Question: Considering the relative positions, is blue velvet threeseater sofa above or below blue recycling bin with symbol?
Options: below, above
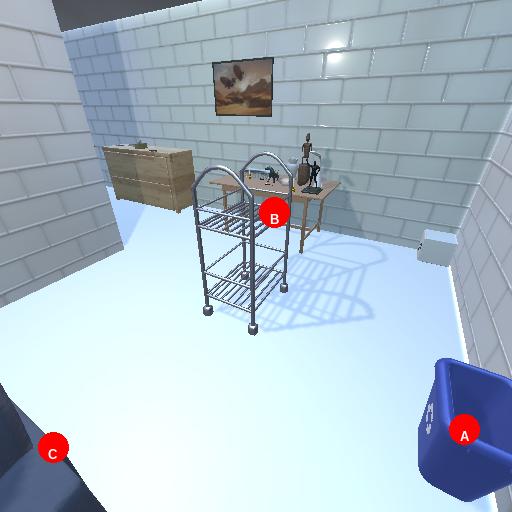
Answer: below